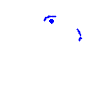
Particle: kaon